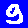
Digit: 9